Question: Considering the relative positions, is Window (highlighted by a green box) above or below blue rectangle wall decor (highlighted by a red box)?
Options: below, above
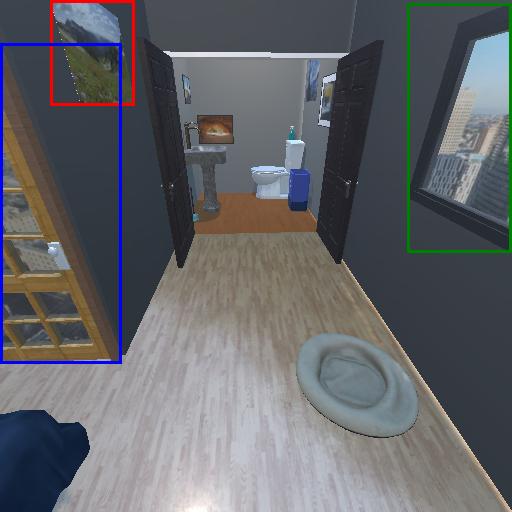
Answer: below